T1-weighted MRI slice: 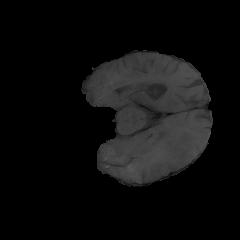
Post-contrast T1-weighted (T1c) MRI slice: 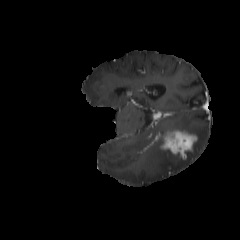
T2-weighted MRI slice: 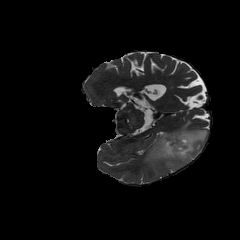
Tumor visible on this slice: yes